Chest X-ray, AP view. Patient: 26 years old, sex M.
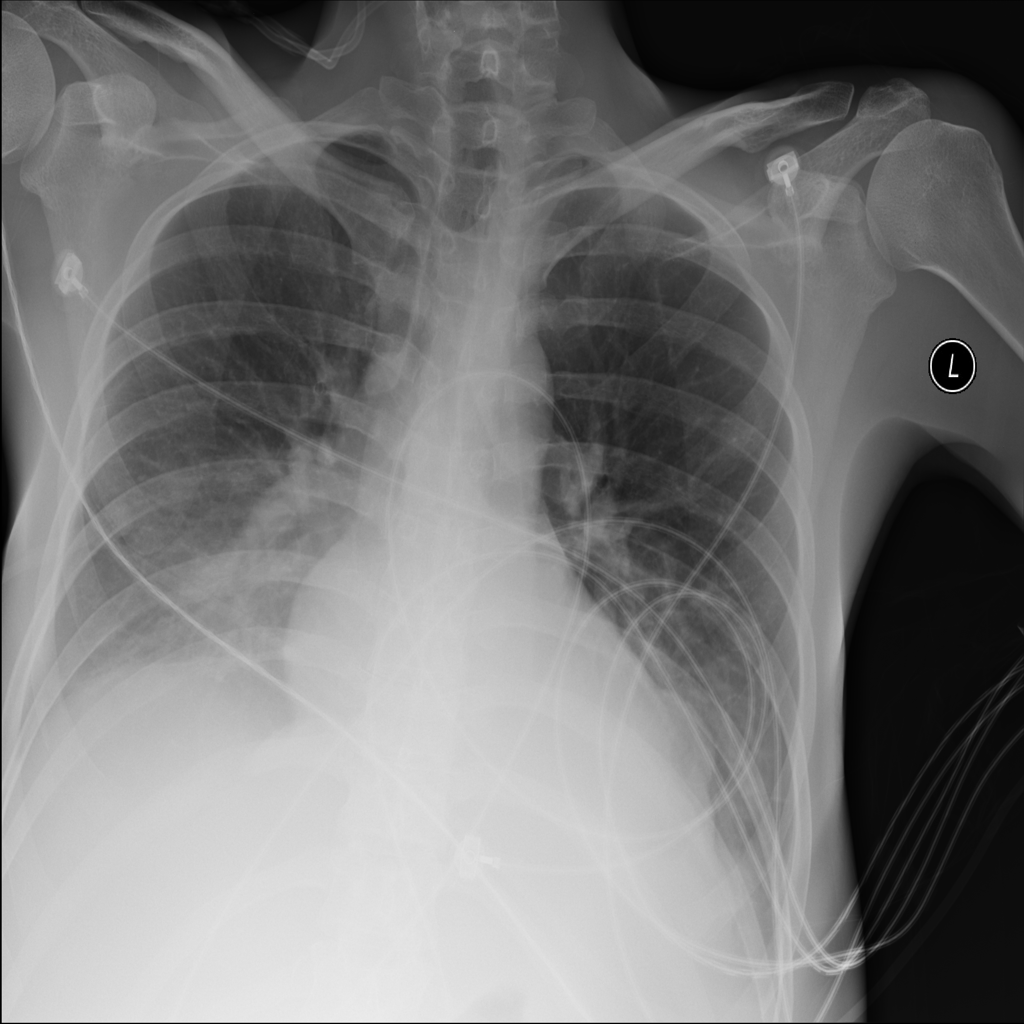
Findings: Infiltration